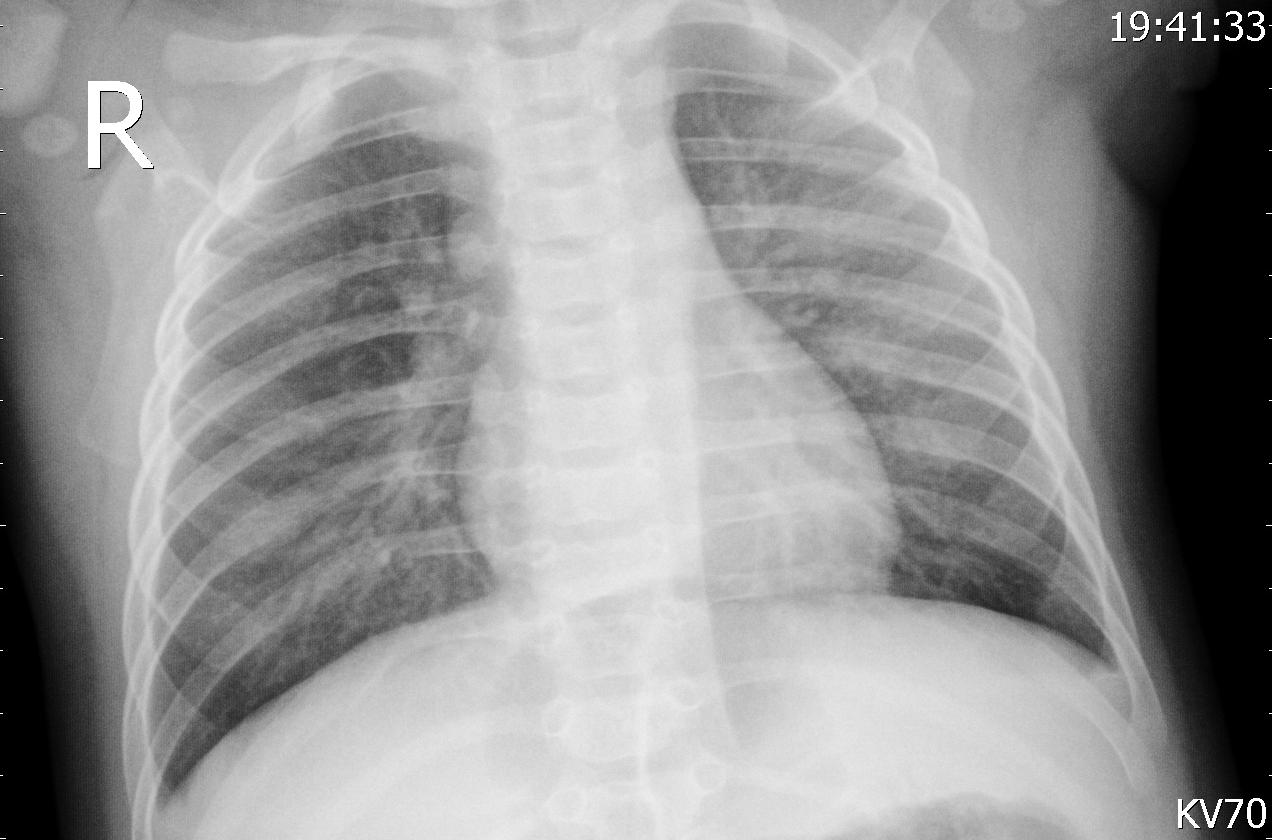
Diagnosis: PNEUMONIA